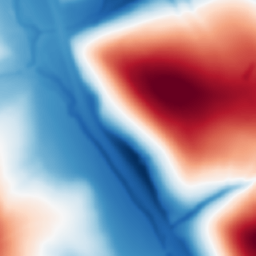
Category: multiscale
Decomposition family: dog
Decomposition parameters: sigma_low: 2
sigma_high: 100
Upsampling method: nearest
Upsampling parameters: scale: 2
Upsampling scale: 2